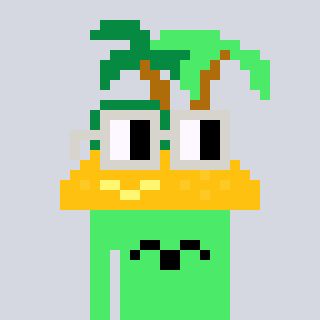
a pixel art character with square light gray glasses, a island-shaped head and a teal-colored body on a cool background